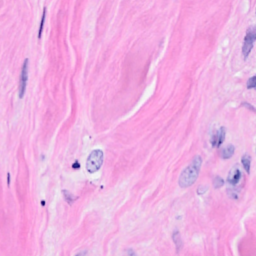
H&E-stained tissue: Breast